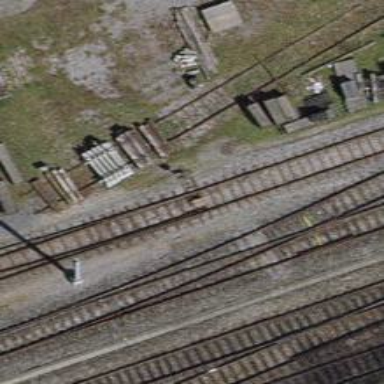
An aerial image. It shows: Railway buffer stop.